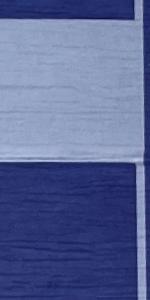
Label: Empty